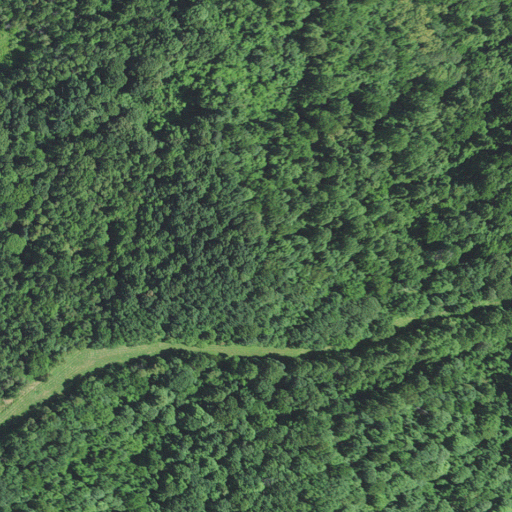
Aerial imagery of mountain in West Virginia named Mule Knob containing only deciduous forest